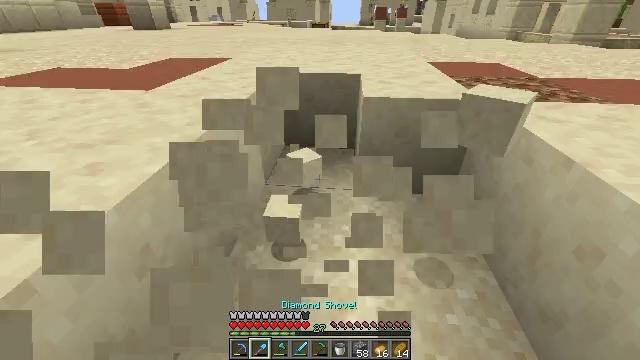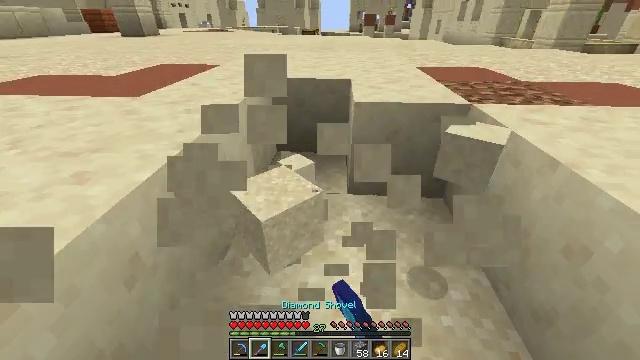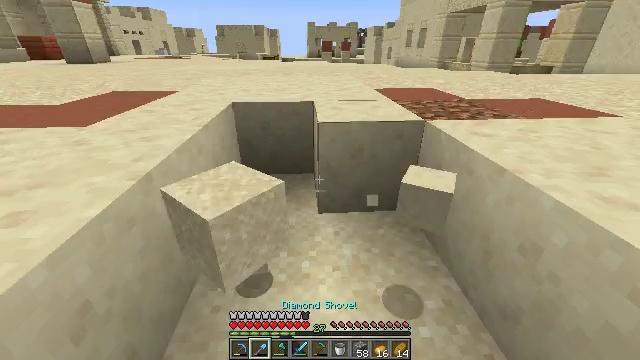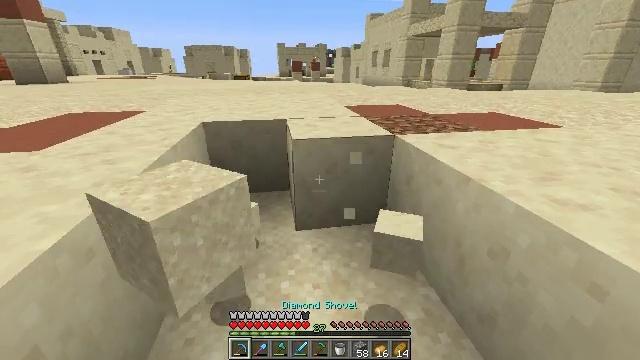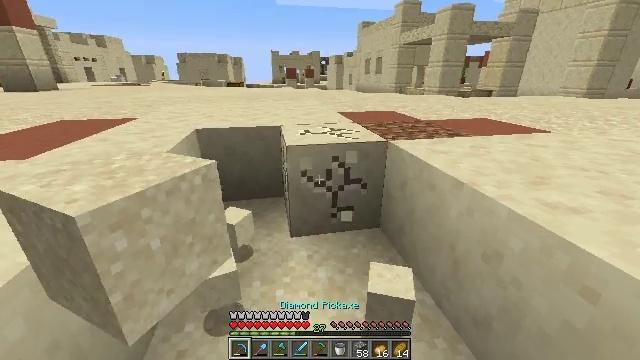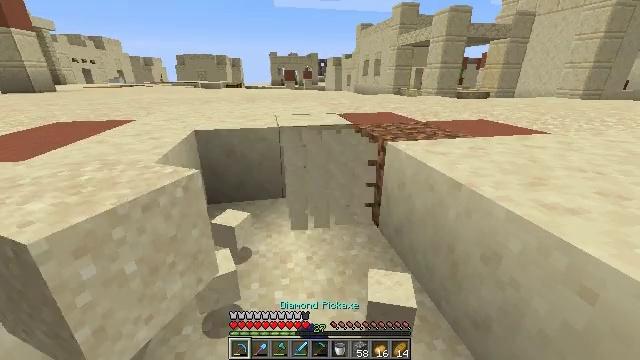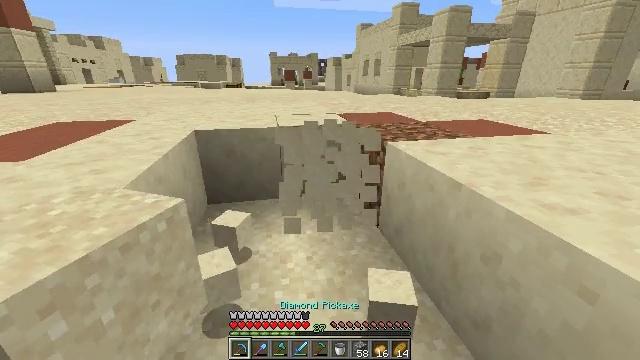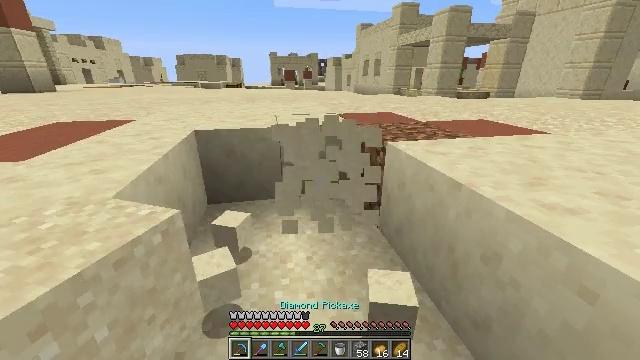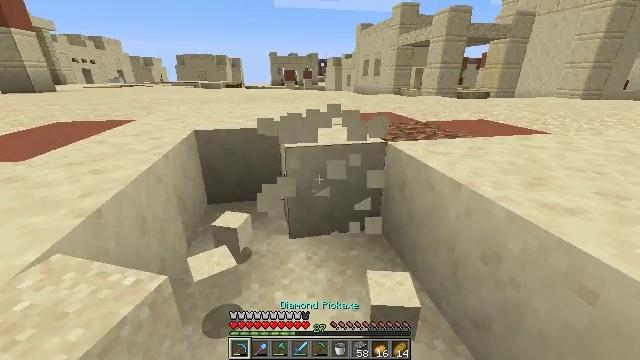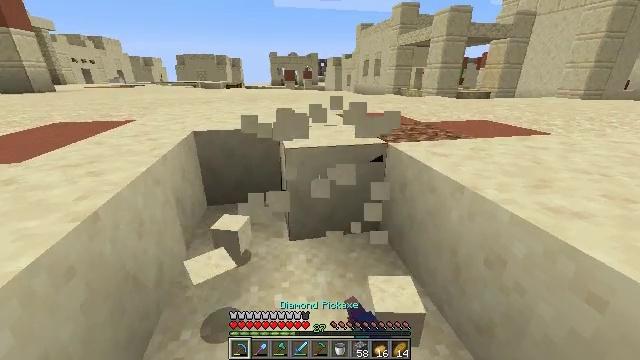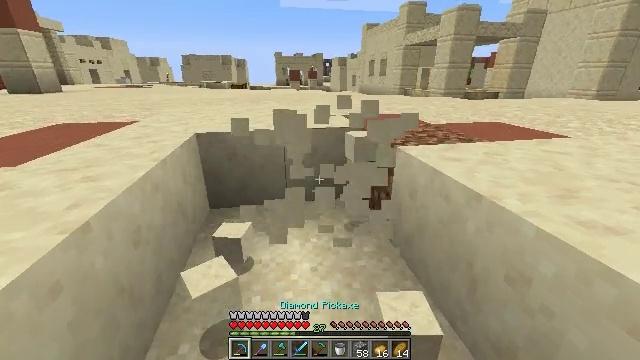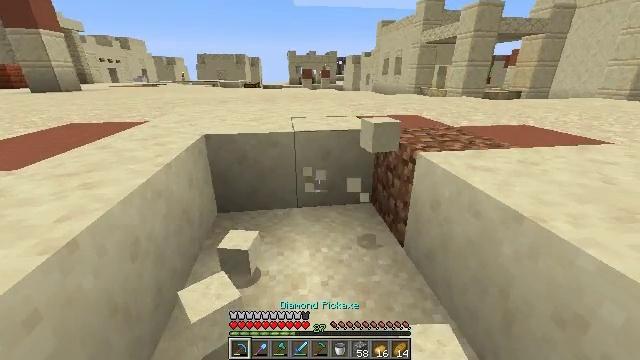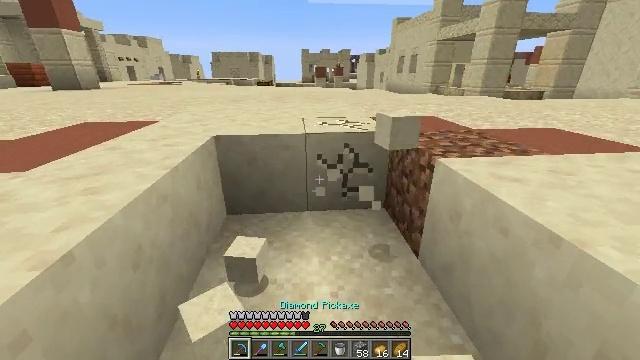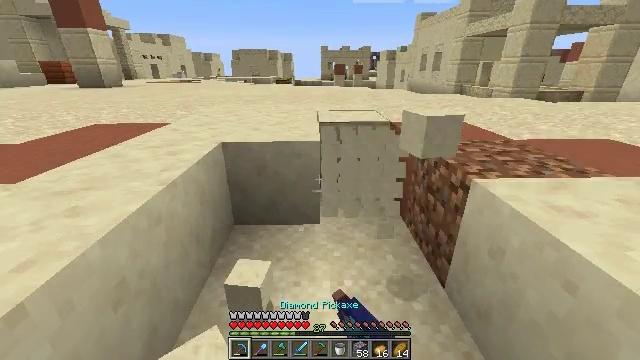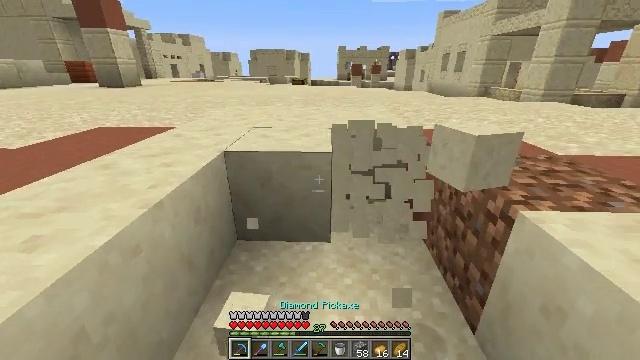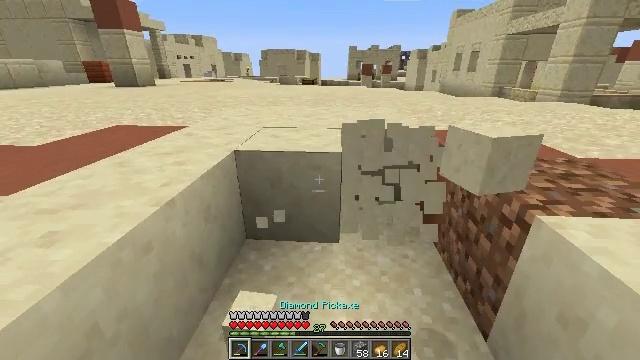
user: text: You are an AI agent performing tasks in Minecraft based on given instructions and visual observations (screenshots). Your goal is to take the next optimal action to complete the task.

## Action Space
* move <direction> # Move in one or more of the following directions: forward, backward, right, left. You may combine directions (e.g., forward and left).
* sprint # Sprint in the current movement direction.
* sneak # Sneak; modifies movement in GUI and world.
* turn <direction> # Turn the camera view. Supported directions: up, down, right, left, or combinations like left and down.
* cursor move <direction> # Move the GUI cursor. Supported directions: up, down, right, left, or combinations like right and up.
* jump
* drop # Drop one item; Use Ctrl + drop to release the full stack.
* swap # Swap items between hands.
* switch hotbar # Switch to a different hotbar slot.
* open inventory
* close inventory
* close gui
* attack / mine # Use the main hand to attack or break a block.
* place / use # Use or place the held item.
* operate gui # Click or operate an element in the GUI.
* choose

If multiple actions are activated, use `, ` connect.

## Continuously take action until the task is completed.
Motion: motion action
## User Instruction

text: Dig up the smooth sandstone block.
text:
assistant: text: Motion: turn right and up, attack / mine
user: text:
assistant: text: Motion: turn right and up, attack / mine
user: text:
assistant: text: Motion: turn right and up, attack / mine, switch to hotbar 1
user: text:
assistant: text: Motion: turn right and up, attack / mine, switch to hotbar 1
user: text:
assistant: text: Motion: attack / mine
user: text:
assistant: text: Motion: attack / mine
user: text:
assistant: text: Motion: attack / mine
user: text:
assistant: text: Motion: attack / mine
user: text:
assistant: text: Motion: move forward, attack / mine
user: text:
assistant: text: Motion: move forward, turn left, attack / mine
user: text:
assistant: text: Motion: move forward, turn left, attack / mine
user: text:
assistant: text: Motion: move forward, turn left, attack / mine
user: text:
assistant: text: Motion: move forward, turn left, attack / mine
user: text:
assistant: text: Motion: move forward, turn left, attack / mine
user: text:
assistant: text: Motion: turn left, attack / mine
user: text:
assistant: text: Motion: attack / mine
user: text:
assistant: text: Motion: attack / mine
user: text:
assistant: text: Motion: attack / mine
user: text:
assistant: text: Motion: attack / mine
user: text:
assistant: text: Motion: attack / mine
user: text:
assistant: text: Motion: attack / mine
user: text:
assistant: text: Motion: move forward, turn right, attack / mine
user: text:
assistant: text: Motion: move forward, turn right, attack / mine
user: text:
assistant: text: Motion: move forward, turn right, attack / mine
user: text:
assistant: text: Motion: move forward, turn right, attack / mine
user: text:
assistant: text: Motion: turn right, attack / mine
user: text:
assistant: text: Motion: turn right, attack / mine
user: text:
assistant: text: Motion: attack / mine
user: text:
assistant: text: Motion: attack / mine
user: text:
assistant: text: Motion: attack / mine